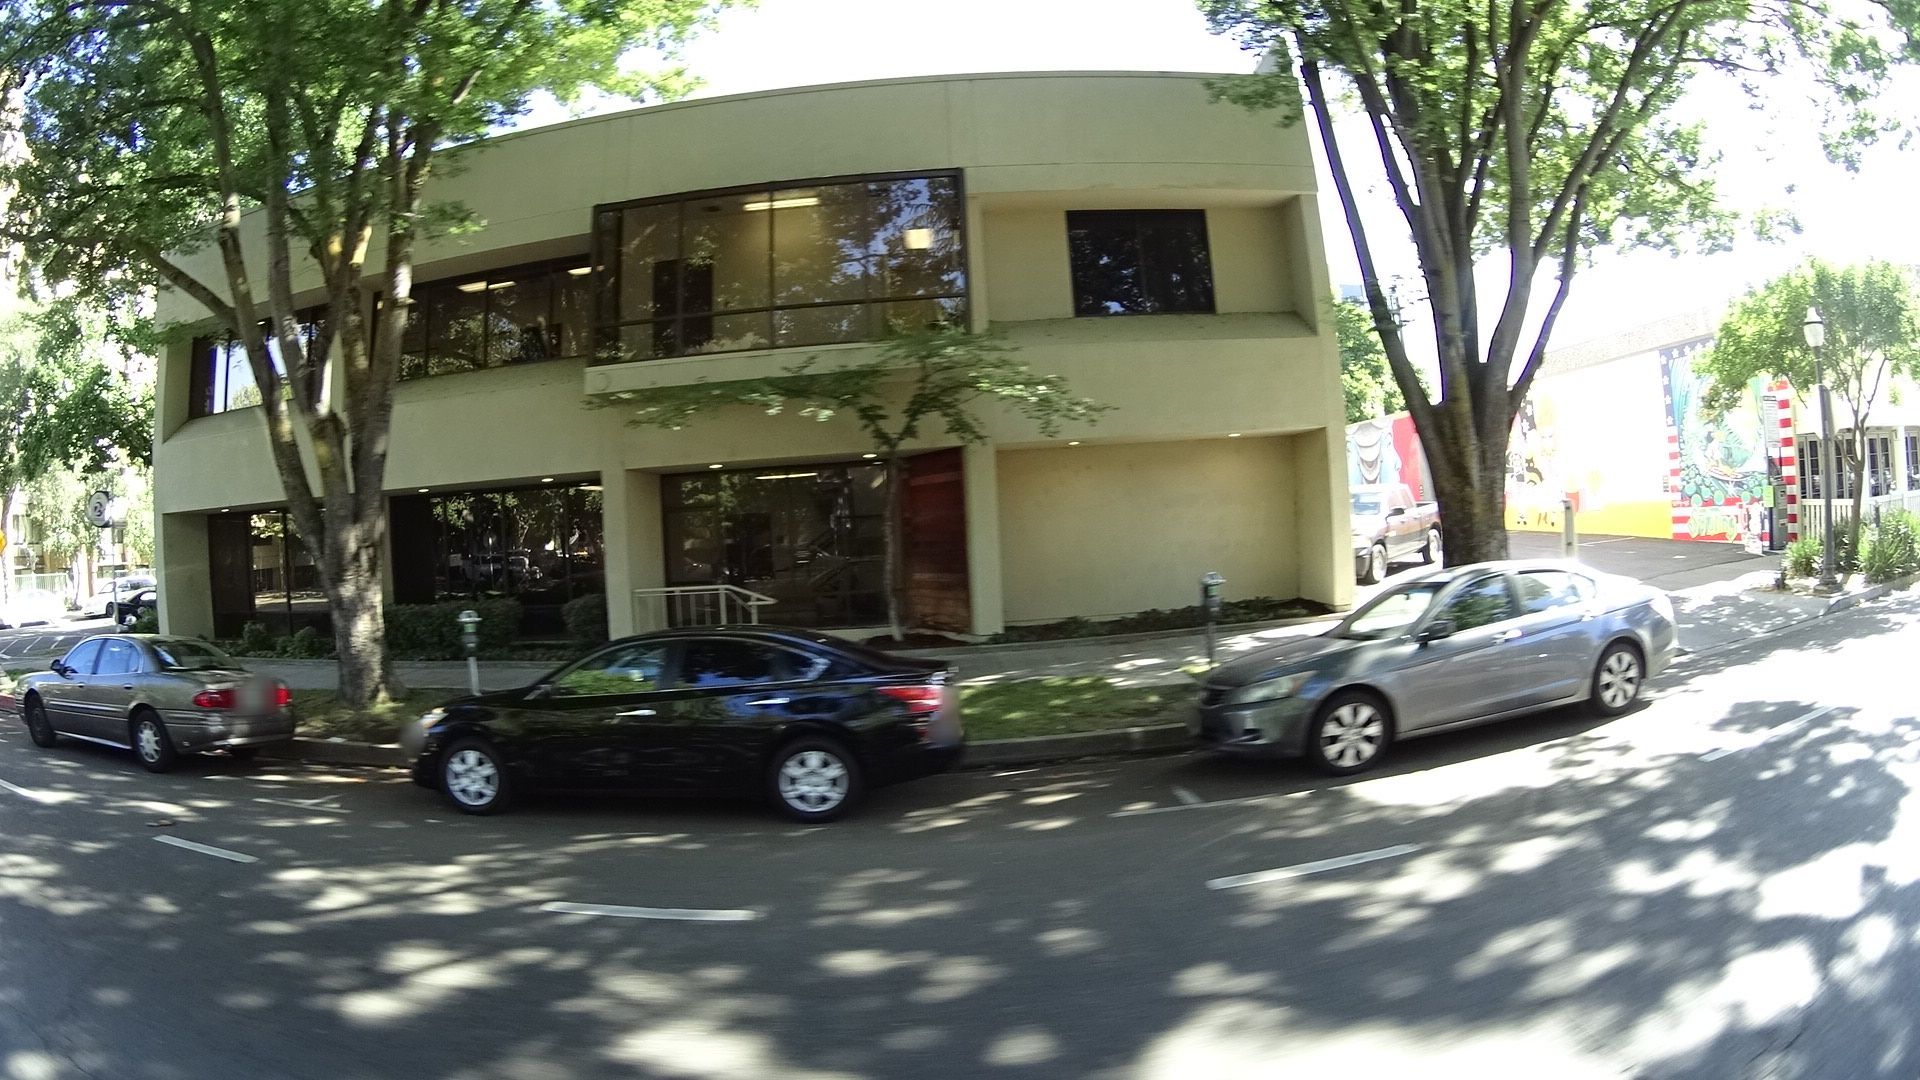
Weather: clear
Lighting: day
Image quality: slightly poor
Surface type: driving surface
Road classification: residential
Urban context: urban centre
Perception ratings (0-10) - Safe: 3.75, Lively: 7.08, Beautiful: 8.96, Boring: 1.29, Depressing: 5.1, Wealthy: 6.23